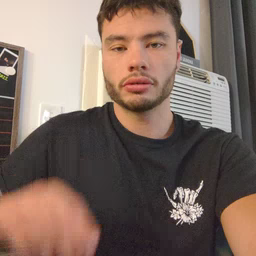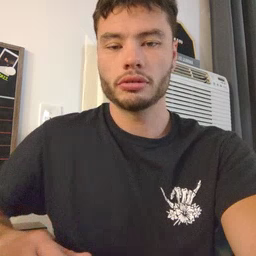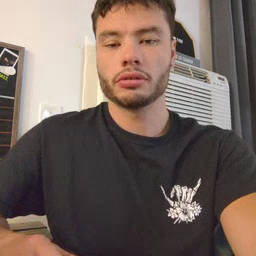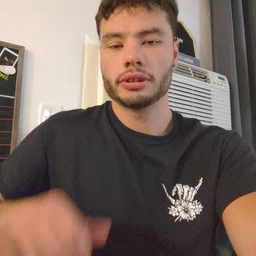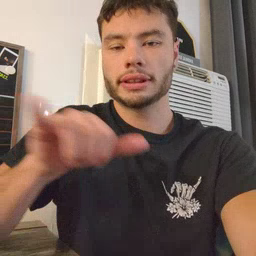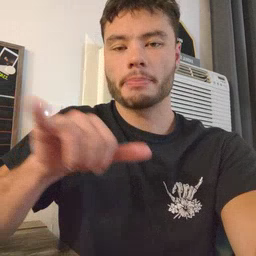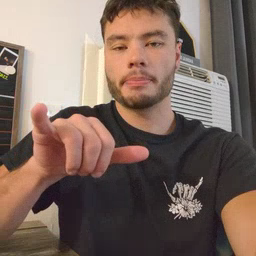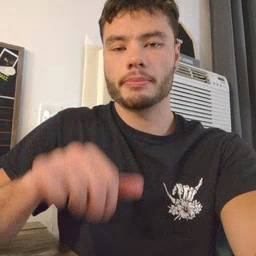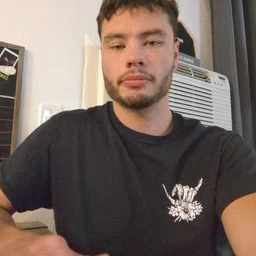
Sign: same